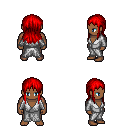
a pixel art fantasy rpg character, male body template, human, dark skin, white robe, white pants, red unkempt hairstyle, four views (front, back, left, right), 2x2 character sprite sheet, small pixel art, hard edges, no anti-aliasing